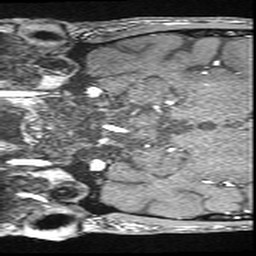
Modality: angio
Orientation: coronal
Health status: ill
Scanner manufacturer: siemens
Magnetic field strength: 3 T
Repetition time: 0.021 s
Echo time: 0.00343 s